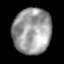
Tissue: lung
Cell type: Endothelial cells
Senescence score: 0.2302
Nuclear area (px): 1721
Mean DAPI intensity: 155.775